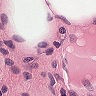
Metastatic tissue present: no